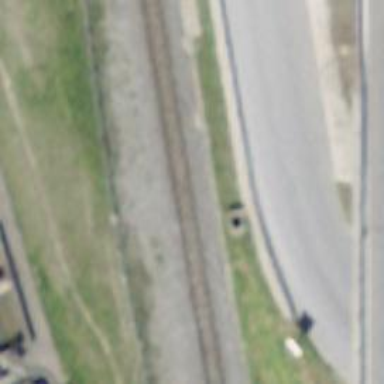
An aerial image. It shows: Narrow-gauge railway track with 1 electrified contact line.